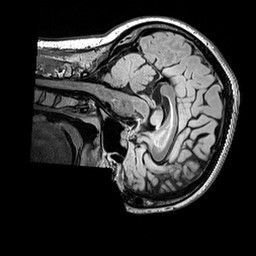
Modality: FLAIR
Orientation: sagittal
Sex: female
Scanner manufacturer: siemens
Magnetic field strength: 3 T
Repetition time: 5 s
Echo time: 0.395 s